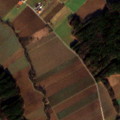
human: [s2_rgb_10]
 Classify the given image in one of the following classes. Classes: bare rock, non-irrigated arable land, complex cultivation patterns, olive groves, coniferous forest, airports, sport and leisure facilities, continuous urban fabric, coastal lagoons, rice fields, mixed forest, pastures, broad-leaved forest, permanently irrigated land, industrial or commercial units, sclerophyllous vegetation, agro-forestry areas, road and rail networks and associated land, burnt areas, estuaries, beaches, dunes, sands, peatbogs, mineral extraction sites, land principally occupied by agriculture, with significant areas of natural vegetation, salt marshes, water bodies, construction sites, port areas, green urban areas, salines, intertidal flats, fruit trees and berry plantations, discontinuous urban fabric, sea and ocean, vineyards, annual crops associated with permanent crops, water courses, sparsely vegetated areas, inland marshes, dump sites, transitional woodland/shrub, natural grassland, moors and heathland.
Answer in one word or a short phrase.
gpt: non-irrigated arable land, mixed forest